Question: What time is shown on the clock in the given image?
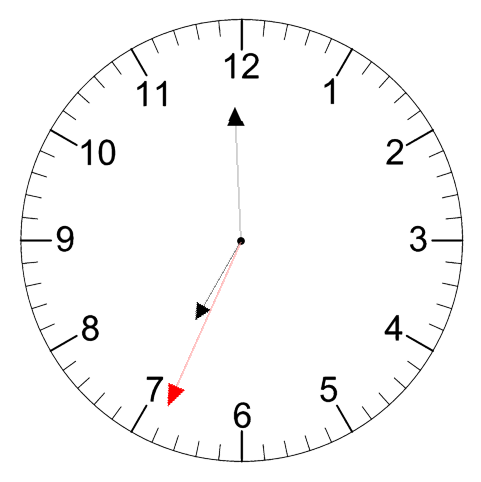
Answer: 06:59:34